Interaction volume radius: 5 \u00c5
Interaction volume height: 15 \u00c5
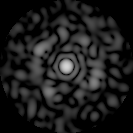
Disorder parameter: 0.8204